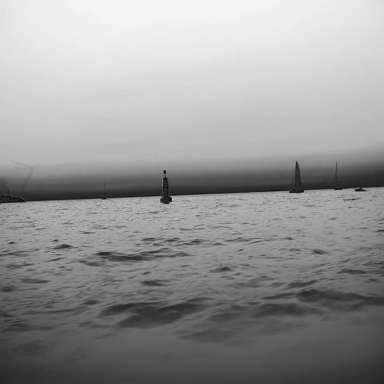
There is a canoe in the infrared image.